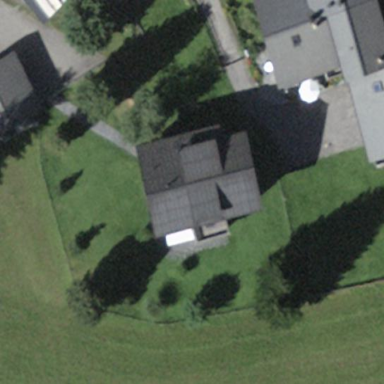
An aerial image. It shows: Building with tile roof.